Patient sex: M
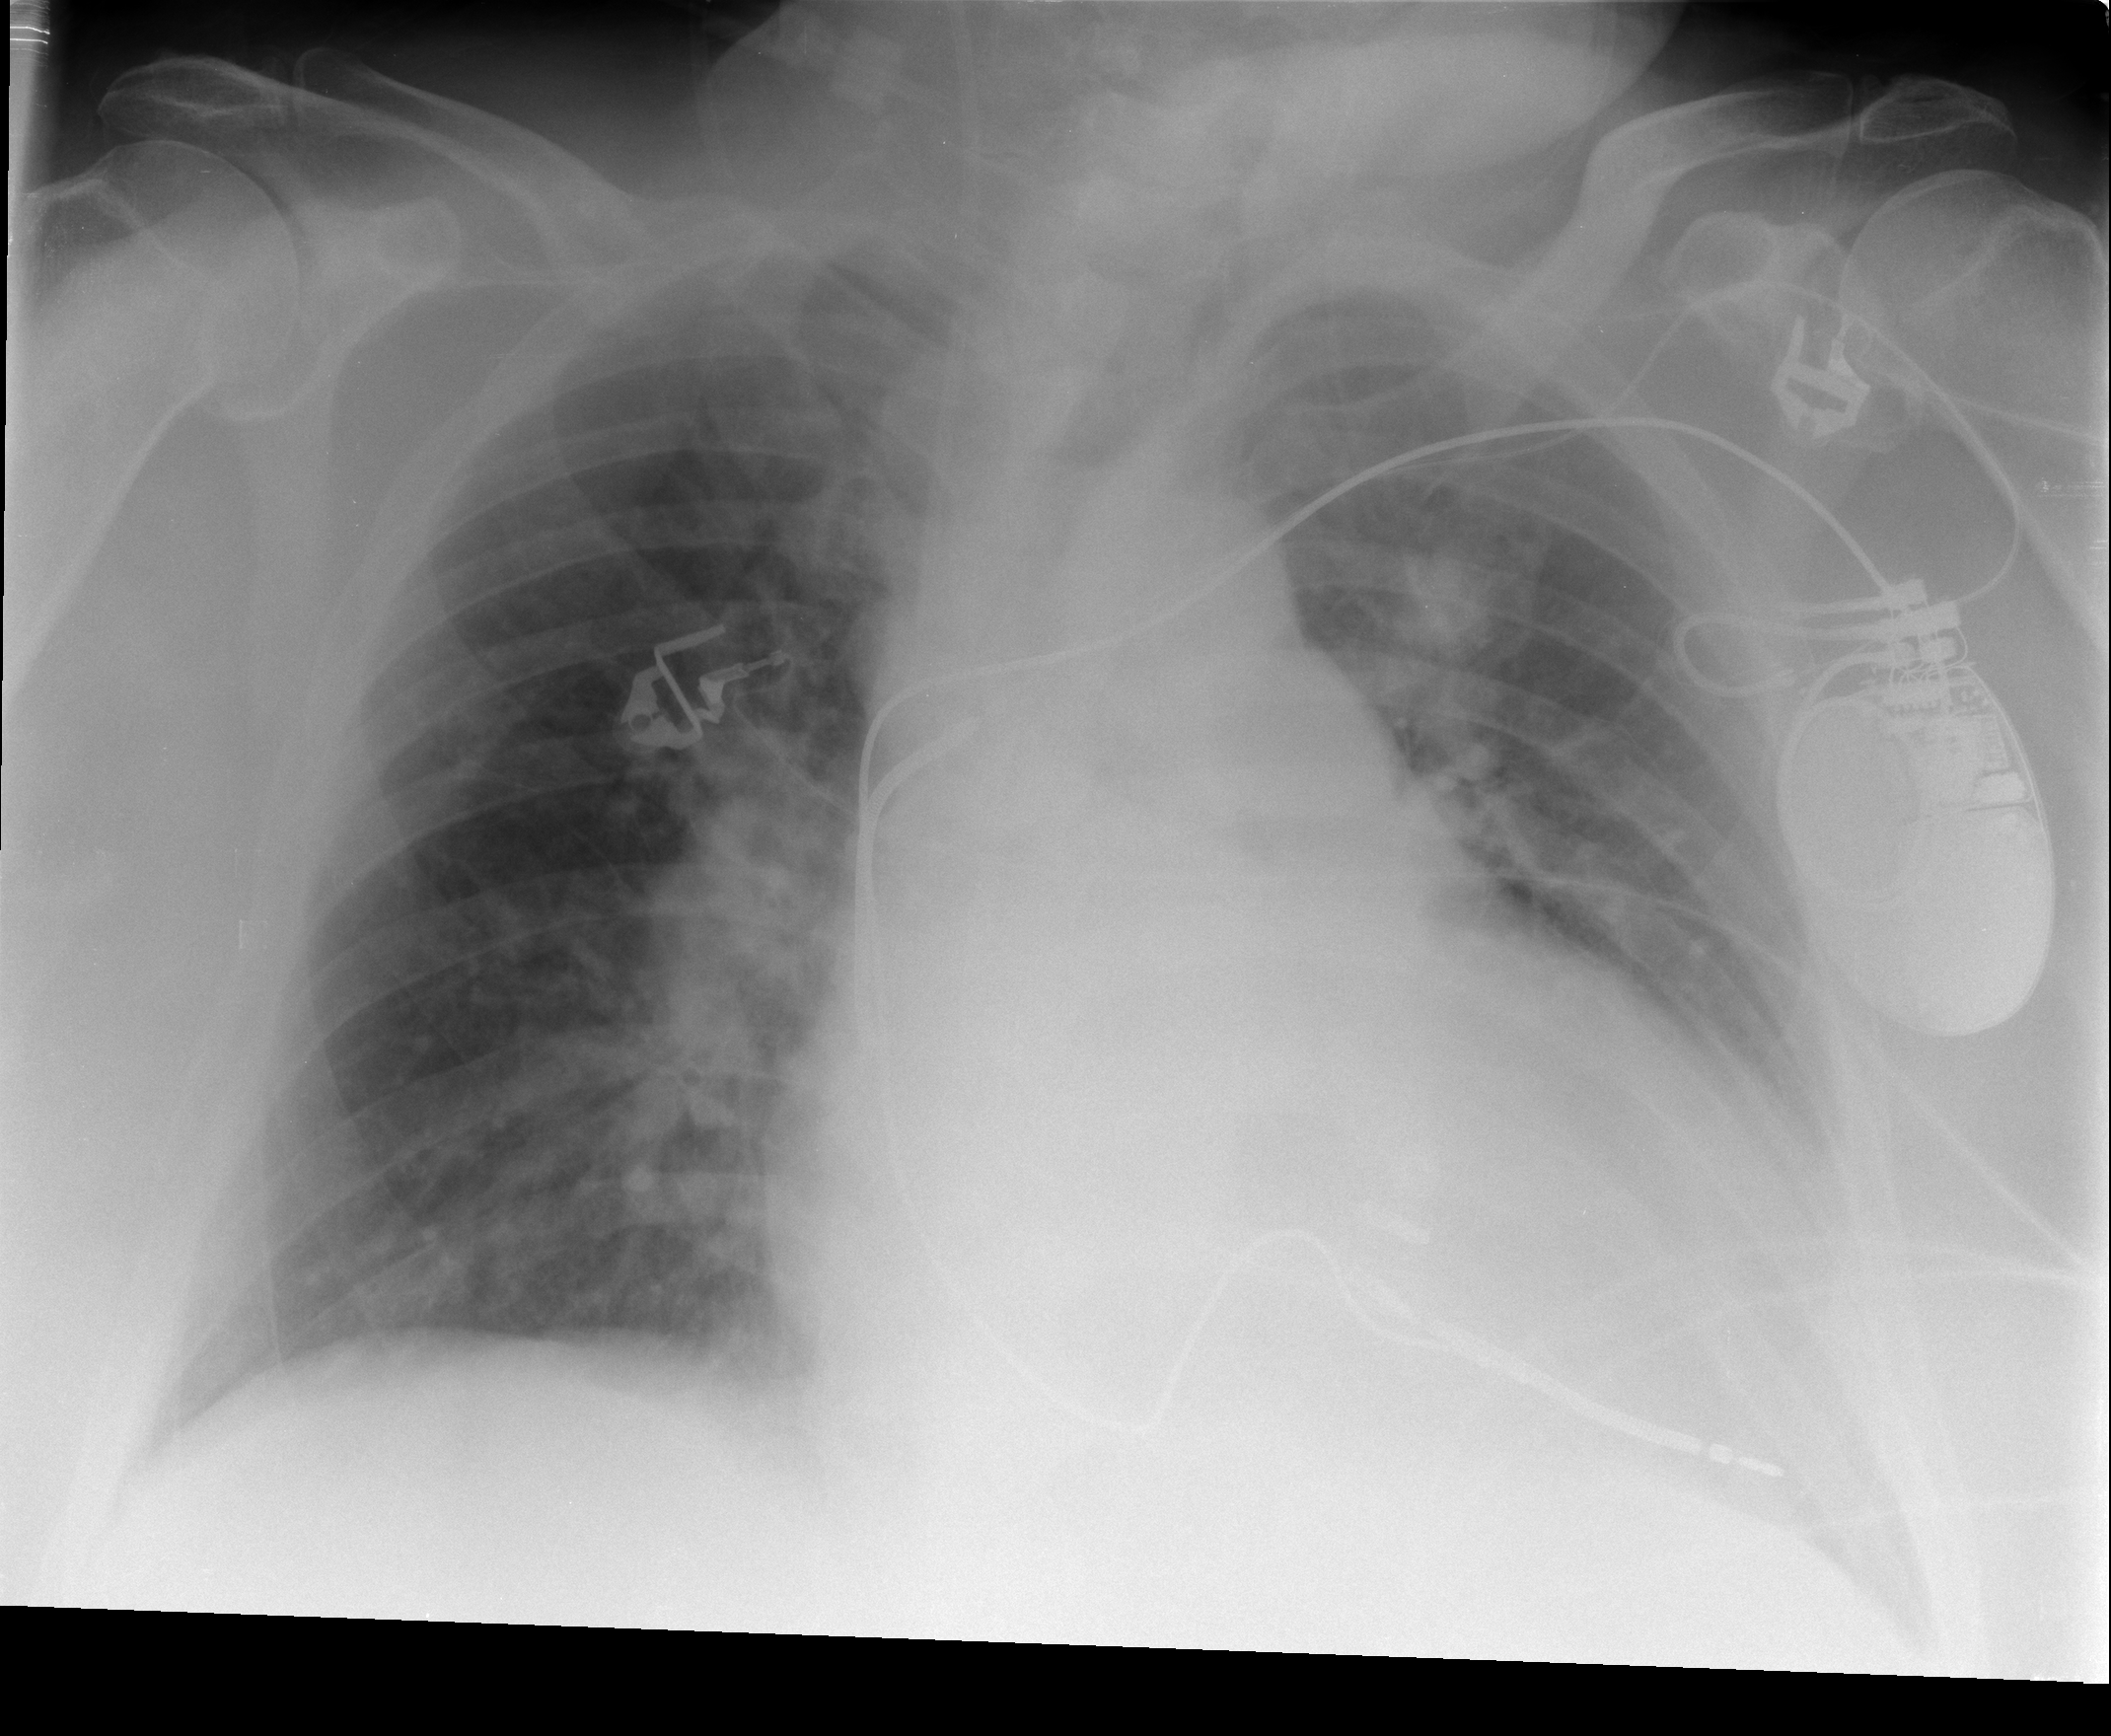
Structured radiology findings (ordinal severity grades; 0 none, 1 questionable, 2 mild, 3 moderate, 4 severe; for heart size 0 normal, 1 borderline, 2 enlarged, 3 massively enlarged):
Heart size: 3
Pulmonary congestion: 2
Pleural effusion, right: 0
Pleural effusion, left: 2
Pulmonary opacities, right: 2
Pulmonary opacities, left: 2
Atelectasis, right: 2
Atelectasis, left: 2